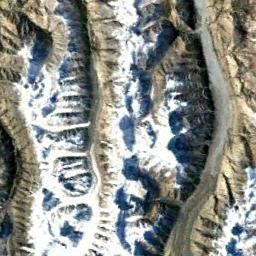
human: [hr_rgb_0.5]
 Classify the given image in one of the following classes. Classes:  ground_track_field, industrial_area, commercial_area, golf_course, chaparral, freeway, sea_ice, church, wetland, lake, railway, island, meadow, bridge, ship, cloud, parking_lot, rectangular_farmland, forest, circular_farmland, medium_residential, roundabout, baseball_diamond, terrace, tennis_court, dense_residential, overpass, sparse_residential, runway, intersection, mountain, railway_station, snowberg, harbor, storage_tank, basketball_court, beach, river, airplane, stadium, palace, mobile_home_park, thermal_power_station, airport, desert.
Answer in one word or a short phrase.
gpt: snowberg